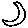
Label: moon